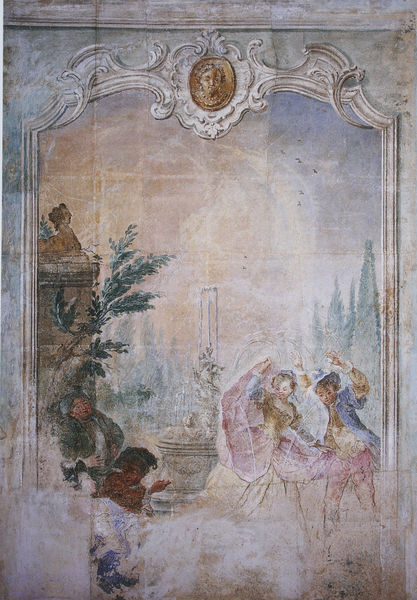
Titel: Wasserspiele im Park
Künstler: Johann Baptist Enderle
Standort: Mainz
Institution: Landesmuseum
Schlagwörter: baum, blau, blätter, gemälde, himmel, kampf, kopf, laub, mann, weiß, wolken, bäume, gelb, grün, landschaft, menschen, mädchen, braun, frau, hell, kleid, kleider, licht, szene, zeichnung, park, rot, schleier, fest, ornament, rock, tanz, wand, barock, blass, rahmen, sockel, bildnis, porträt, öl, wind, gewänder, kind, paar, rokkoko, blatt, pflanze, pflanzen, tanzen, rokoko, rosa, wald, brunnen, kinder, engel, garten, keramik, putte, skulptur, vase, zypressen, papier, rahmung, italien, hof, dekor, verzierung, wandgemälde, wandmalerei, pastellfarben, stuck, liegend, spiel, medaillon, zweig, zypresse, wirbel, putz, fresken, mohr, himel, fresko, bild im bild, wandbild, tempera, tänzer, fresco, sphinx, sphynx, mann frau, pastel, rocaille, medaillion, freske, beschädigt, gemme, verblasst, illusionismus, episode, verblichen, pastelltöne, verwittert, duftig, secco, ausgeblichen, wasserspiele, spinx, verweht, temperamalerei